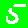
Digit: 5